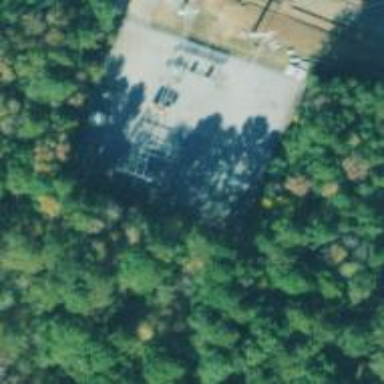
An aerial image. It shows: Distribution level power substation surrounded by fence.